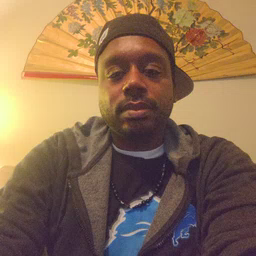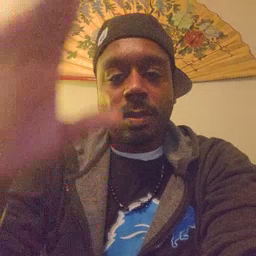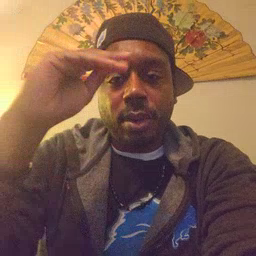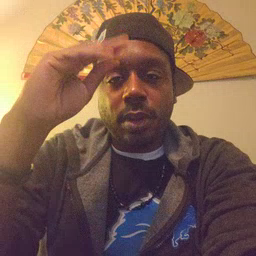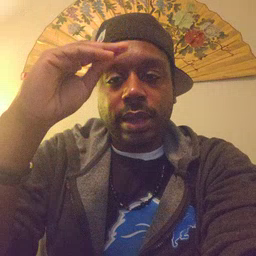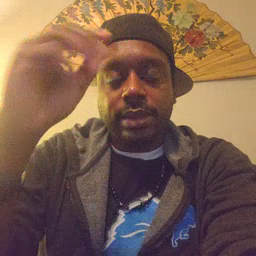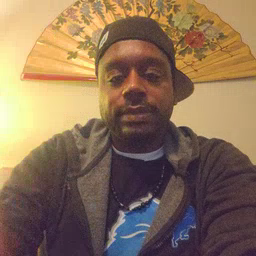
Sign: boy